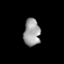
Tissue: prostate
Cell type: T cells
Senescence score: 0.3259
Nuclear area (px): 443
Mean DAPI intensity: 156.043